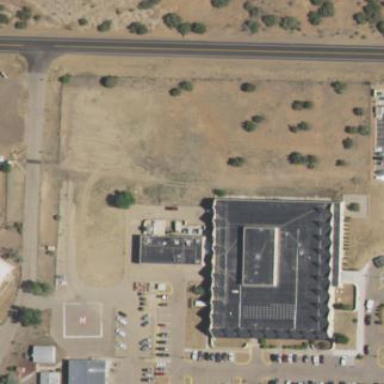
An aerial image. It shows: Hospital building.